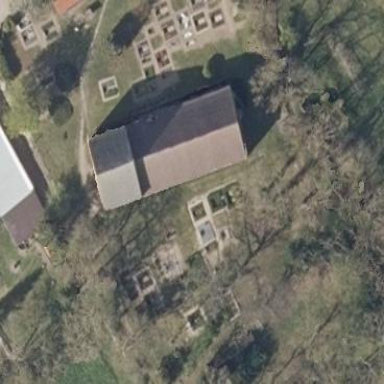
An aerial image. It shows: Cemetery.